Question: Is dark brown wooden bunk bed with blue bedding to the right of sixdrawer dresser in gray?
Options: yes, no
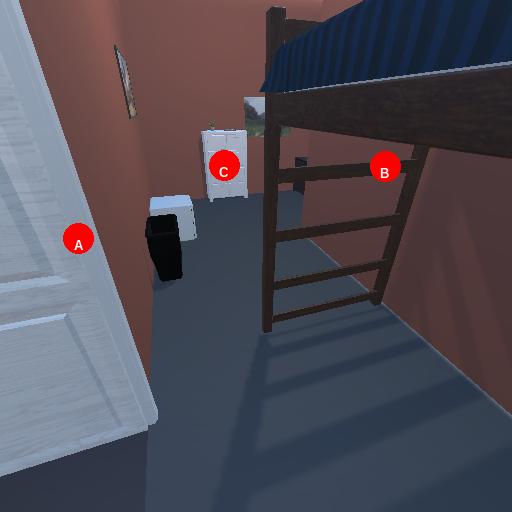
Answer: yes